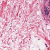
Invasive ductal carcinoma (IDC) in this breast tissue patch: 0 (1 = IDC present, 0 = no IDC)